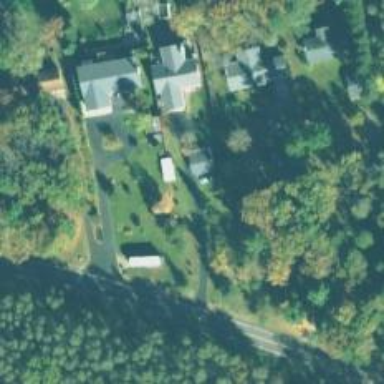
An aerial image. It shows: Driveway leading to service road.